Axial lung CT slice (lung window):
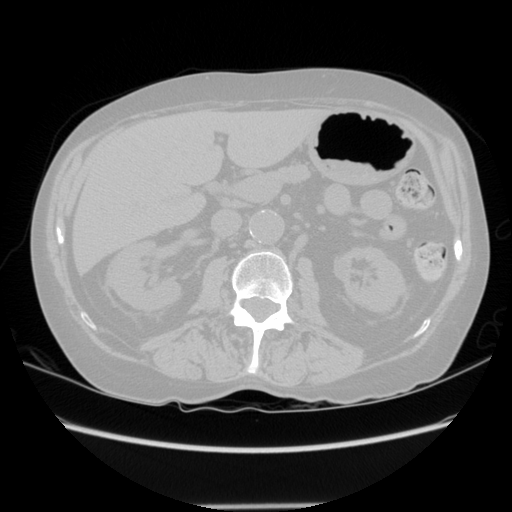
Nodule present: no